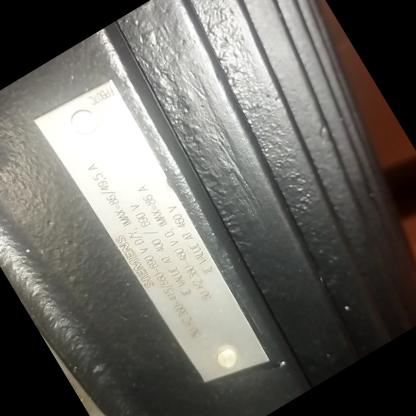
Klasa: tabliczka-znamionowa